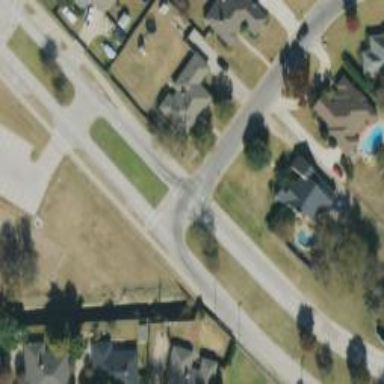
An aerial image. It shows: Road with stop sign.